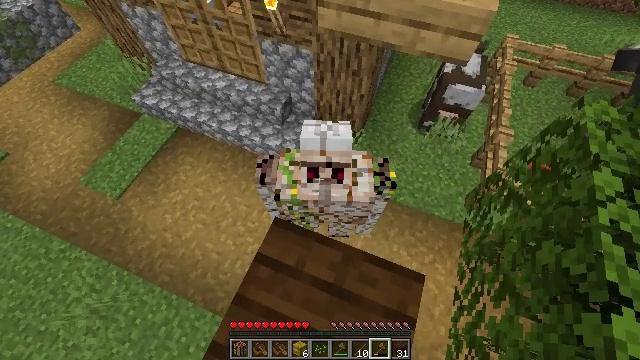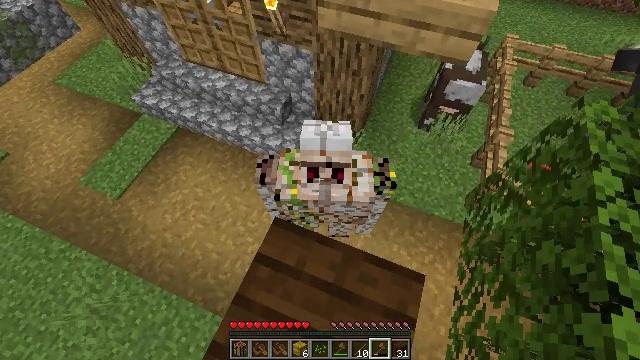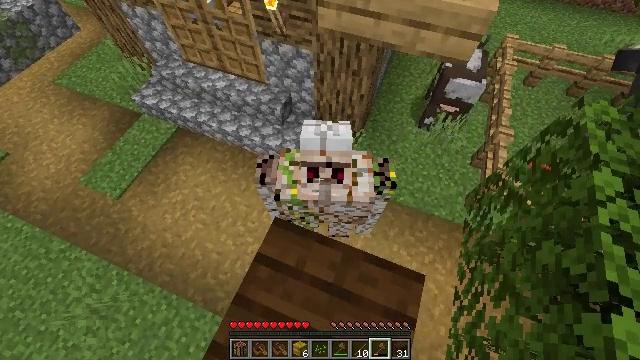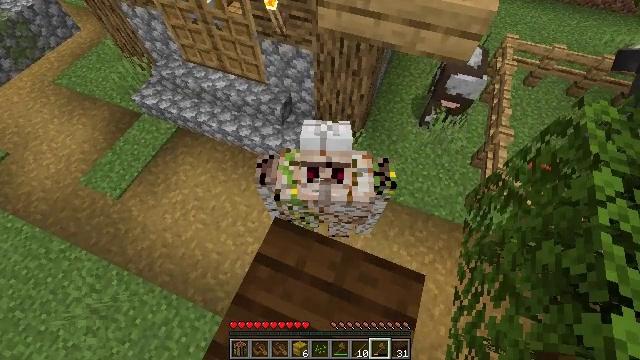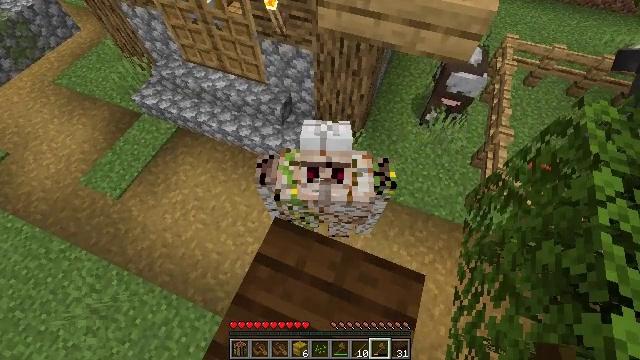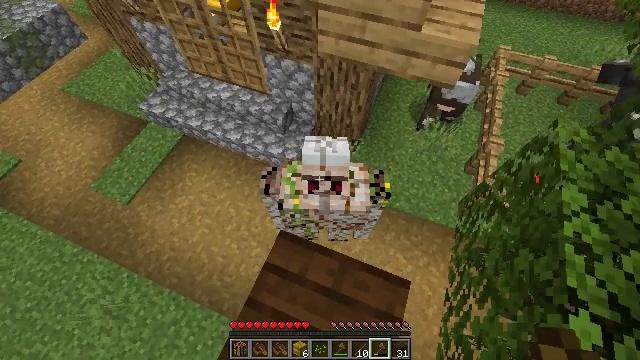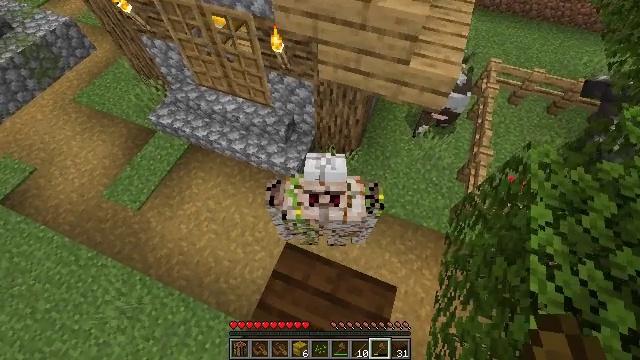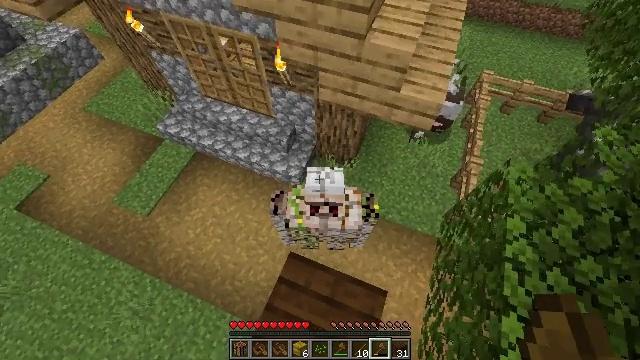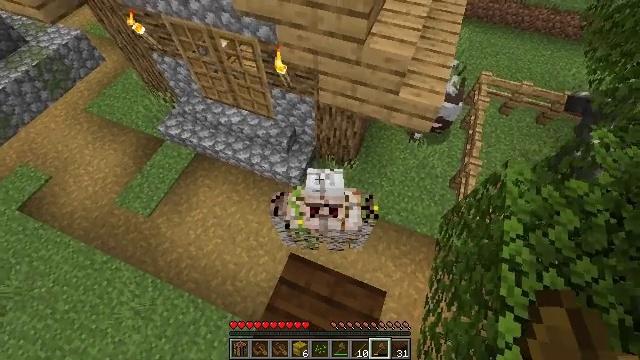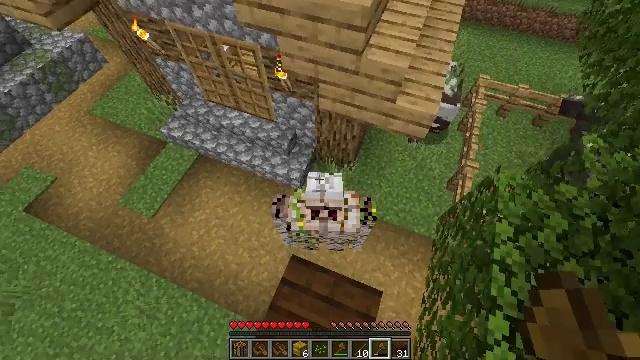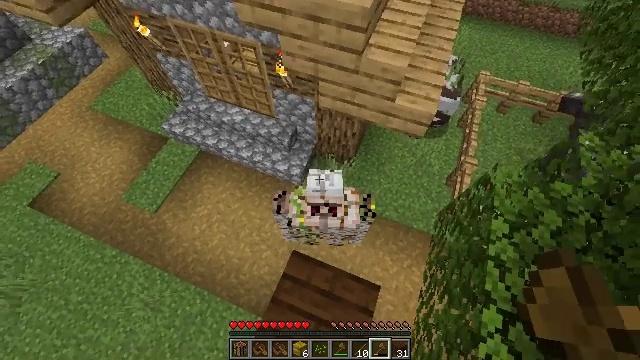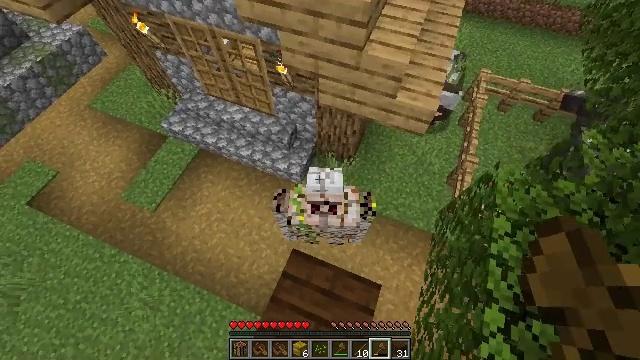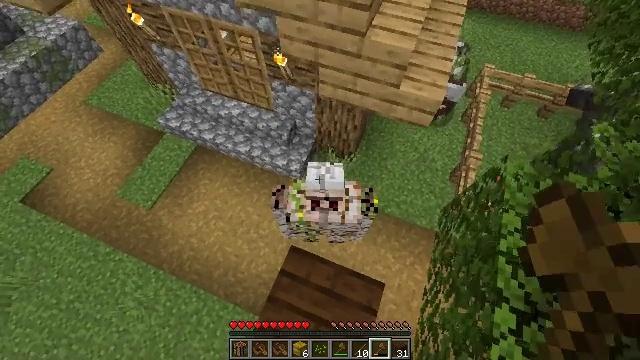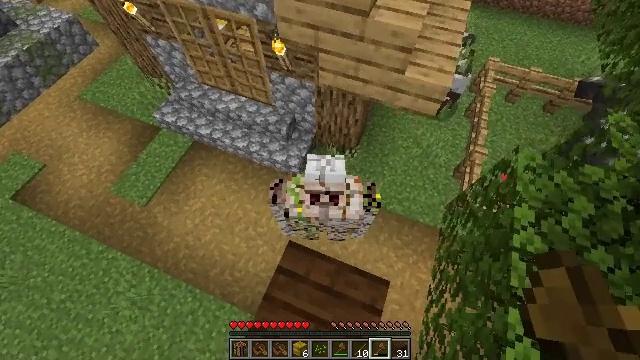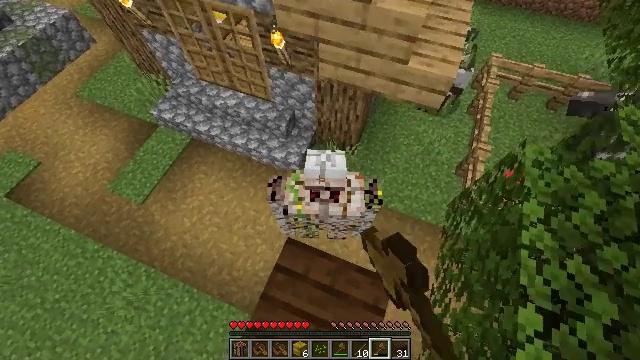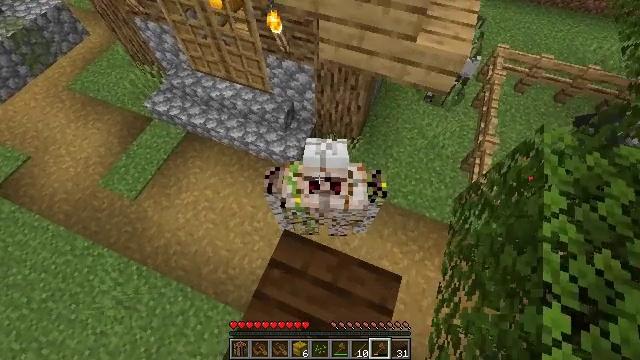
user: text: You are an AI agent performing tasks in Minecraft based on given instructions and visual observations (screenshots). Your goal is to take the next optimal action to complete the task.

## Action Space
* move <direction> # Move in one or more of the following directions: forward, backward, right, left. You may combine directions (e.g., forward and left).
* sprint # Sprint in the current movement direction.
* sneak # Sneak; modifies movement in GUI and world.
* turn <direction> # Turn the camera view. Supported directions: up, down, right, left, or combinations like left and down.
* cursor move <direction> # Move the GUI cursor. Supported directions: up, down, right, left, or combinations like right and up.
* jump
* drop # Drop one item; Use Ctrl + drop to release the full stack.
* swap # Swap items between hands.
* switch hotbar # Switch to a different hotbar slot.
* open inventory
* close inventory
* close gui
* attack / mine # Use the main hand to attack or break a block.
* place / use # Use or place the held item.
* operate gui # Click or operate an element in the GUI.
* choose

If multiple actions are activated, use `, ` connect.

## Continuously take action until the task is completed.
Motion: motion action
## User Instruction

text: Kill an iron golem.
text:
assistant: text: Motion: no_op
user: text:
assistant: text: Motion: no_op
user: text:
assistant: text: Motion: no_op
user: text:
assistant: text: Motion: no_op
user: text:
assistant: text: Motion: jump
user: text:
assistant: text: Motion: jump
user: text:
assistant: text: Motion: jump
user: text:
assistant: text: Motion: jump
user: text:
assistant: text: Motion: no_op
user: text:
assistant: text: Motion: turn down
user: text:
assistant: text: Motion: no_op
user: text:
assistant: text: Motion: no_op
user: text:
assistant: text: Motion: attack / mine
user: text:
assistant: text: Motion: attack / mine
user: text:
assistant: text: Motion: attack / mine
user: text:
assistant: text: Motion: no_op
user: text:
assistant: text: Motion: no_op
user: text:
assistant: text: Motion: no_op
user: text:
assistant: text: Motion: no_op
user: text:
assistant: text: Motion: no_op
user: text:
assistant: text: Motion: no_op
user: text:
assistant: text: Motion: no_op
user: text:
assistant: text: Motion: no_op
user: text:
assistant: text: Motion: no_op
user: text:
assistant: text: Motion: no_op
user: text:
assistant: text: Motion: turn right and down, jump
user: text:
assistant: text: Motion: turn right and down, jump
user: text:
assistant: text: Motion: no_op
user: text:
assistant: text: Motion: no_op
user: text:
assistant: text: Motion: no_op